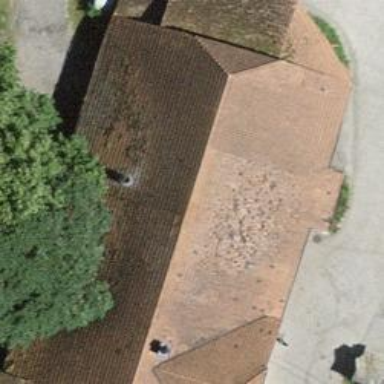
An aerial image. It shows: Farm building.